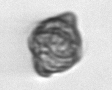
Label: Kryptoperidinium_triquetrum